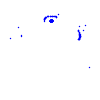
Particle: proton